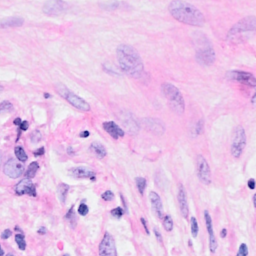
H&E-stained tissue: Breast